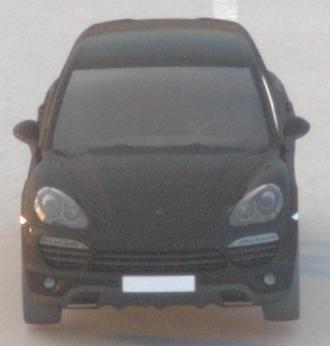
Make: Porsche
Model: Cayenne
Detailed model: Cayenne (958)
Model produced from: 2010/05
Model produced until: 2014/07
Doors: 5
Color: black
Road condition: dry road
Daytime: sunrise or sunset
Contrast: low contrast